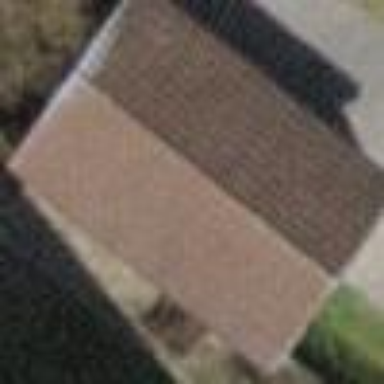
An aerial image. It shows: Building with tiled roof.